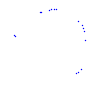
Particle: kaon